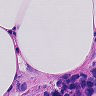
Metastatic tissue present: no